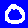
Digit: 0